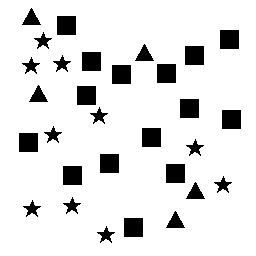
Squares: 15
Triangles: 5
Stars: 10
Total shapes: 30